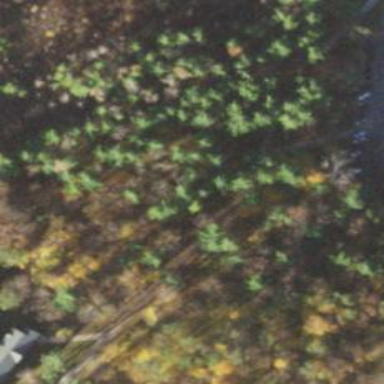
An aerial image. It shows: Deciduous woodland with mixed leaves.